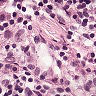
Metastatic tissue present: no